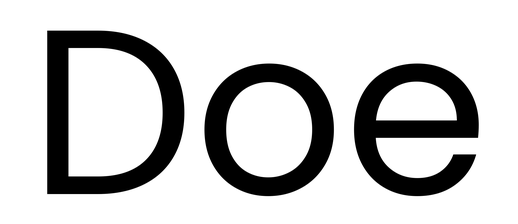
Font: Poppins-Regular